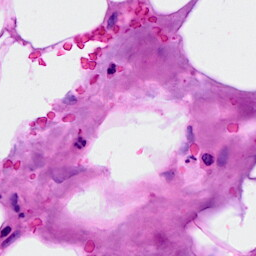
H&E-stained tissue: Breast